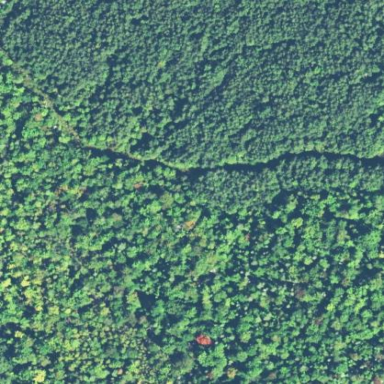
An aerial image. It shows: Clearcut area with scrub vegetation.